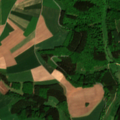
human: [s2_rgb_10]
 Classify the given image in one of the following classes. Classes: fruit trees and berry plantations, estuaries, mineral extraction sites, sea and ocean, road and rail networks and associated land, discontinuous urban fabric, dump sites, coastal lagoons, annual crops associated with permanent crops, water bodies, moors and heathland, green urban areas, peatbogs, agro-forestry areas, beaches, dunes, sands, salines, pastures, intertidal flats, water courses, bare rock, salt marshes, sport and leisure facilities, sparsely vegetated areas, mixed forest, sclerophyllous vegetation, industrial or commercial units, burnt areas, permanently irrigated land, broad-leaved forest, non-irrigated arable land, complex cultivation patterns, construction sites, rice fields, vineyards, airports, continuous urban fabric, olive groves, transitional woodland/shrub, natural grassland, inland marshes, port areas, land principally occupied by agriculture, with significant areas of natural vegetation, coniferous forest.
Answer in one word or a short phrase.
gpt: non-irrigated arable land, pastures, broad-leaved forest, coniferous forest